Interaction volume radius: 5 \u00c5
Interaction volume height: 10 \u00c5
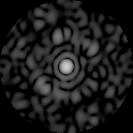
Disorder parameter: 0.8389